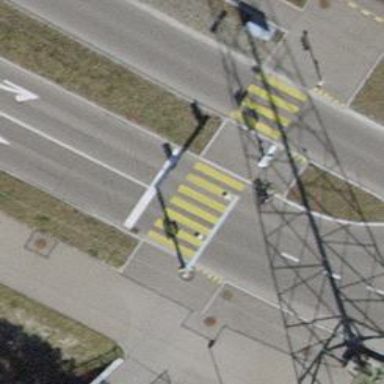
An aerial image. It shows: Asphalt footway with crossing. Both the footway and the cycleway have asphalt surfaces.